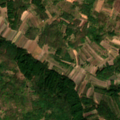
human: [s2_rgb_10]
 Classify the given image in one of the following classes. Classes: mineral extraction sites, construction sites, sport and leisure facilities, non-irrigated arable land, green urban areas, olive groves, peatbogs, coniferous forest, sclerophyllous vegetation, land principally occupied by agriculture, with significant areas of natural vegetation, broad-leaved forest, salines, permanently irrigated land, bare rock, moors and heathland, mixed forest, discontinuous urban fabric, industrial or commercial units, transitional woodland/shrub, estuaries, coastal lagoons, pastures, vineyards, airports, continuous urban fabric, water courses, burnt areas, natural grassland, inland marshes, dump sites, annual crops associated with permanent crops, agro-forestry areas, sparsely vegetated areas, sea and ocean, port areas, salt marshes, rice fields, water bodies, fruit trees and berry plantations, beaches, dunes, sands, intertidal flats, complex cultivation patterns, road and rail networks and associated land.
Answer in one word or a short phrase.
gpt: non-irrigated arable land, complex cultivation patterns, land principally occupied by agriculture, with significant areas of natural vegetation, broad-leaved forest, transitional woodland/shrub